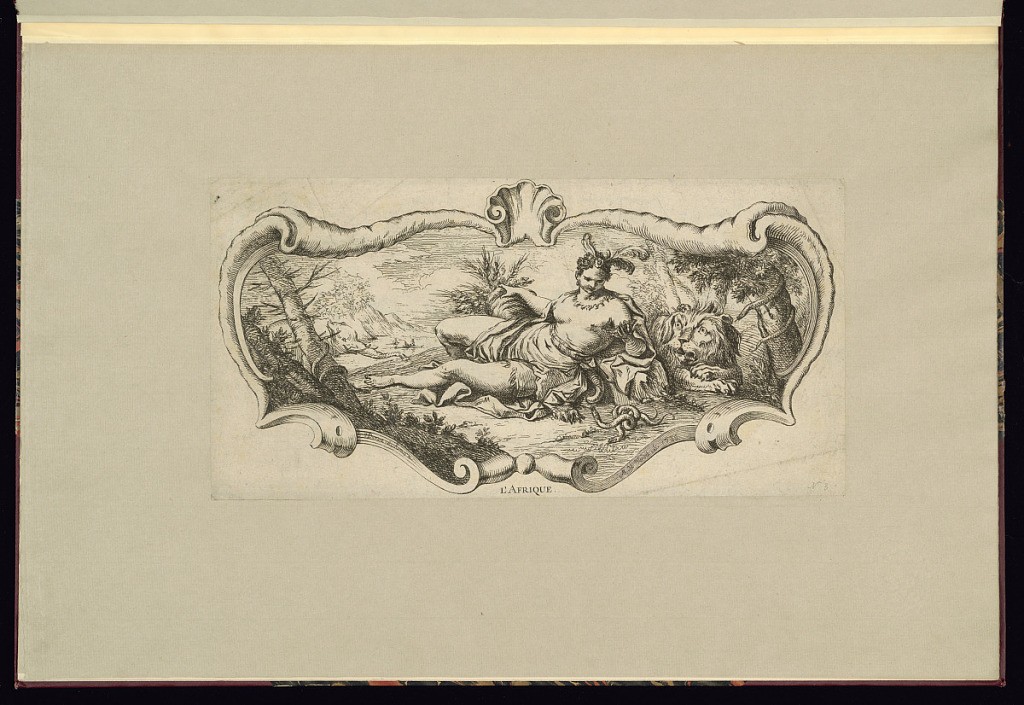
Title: L'Afrique
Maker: Marie Michelle Blondel, French, active mid 18th century
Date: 1736
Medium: Etching on paper
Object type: Print
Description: An allegorical female figure representing Africa from a series of four. The female figure is topless with feathers on her head and seated in a landscape with trees, a lion, snakes, and an elephant in the background. The vignette is framed by a scrolling cartouche with a shell in the upper center. The plate is signed and titled, signed, and dated.

The artist, Jacques Dumont (Le Romain) painted an overdoor panel of this exact composition, signed and dated 1742, which was originally installed in the Parisian townhouse of Samuel-Jacques Bernard (1686-1753), and now on display in the Rothschild Room in The Israel Museum, Jerusalem (acc. No. 173.69).